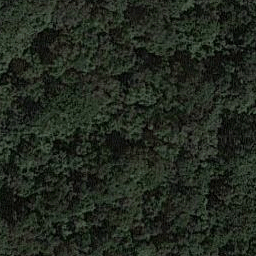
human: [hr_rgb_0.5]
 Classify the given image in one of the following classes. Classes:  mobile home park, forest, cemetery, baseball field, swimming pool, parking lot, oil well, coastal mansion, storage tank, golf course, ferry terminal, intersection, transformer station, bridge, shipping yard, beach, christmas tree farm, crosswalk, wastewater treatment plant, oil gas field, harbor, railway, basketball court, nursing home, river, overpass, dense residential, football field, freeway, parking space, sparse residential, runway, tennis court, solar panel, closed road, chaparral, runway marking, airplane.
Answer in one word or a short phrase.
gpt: forest